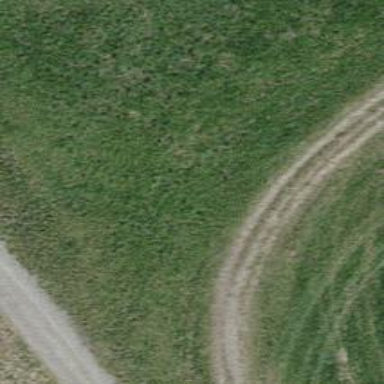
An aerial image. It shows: Compacted grade3 track.